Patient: sex M, age 46
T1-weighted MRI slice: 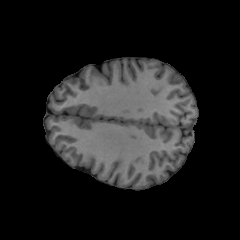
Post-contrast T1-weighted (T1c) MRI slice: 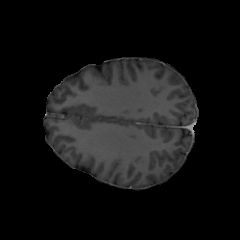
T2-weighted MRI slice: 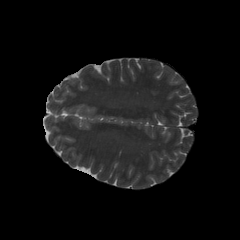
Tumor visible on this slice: no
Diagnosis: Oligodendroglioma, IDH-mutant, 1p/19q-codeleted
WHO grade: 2